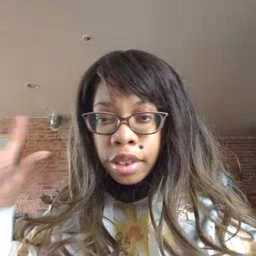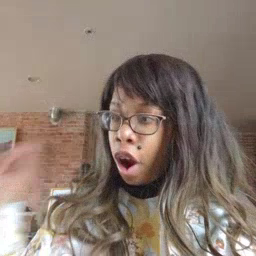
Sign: loud